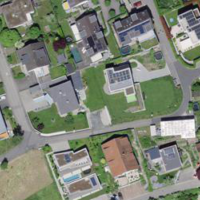
EUNIS habitat code: 55
Species observed at this site:
Phoenicurus ochruros
Passer domesticus